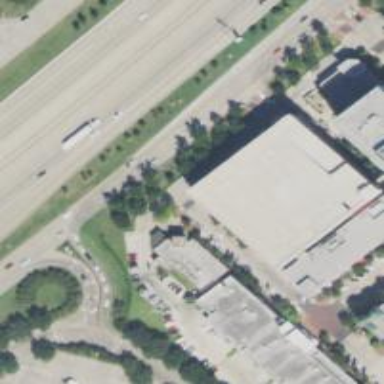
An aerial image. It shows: Secondary road with frontage road.